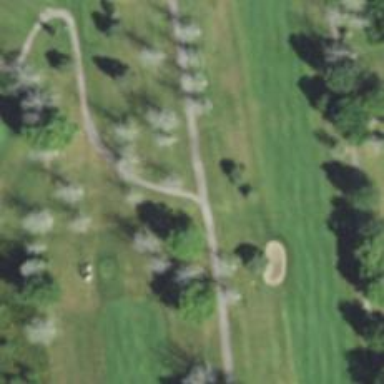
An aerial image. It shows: Path used for both walking and golf.